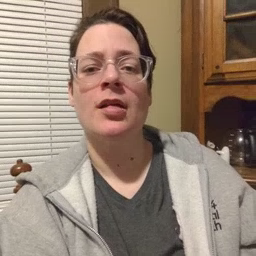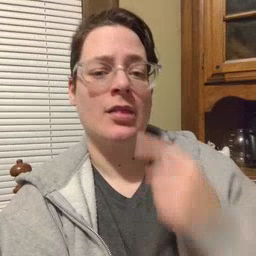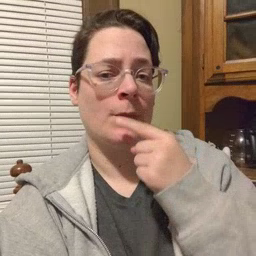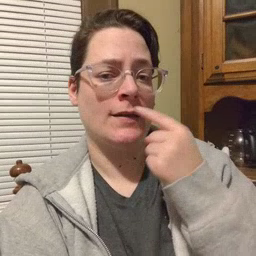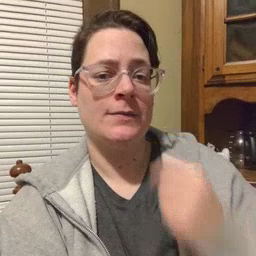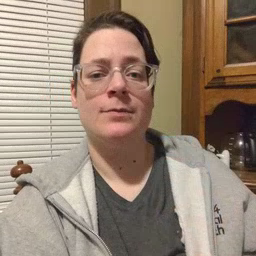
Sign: lips